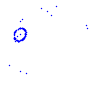
Particle: pion